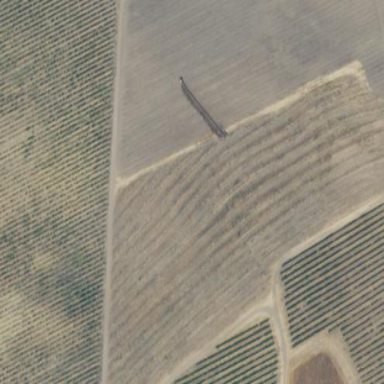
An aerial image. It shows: Vineyard growing grapes.